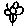
Label: flower